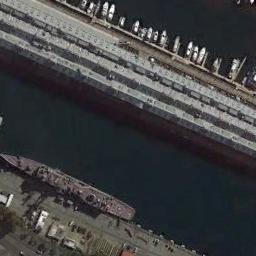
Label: ship